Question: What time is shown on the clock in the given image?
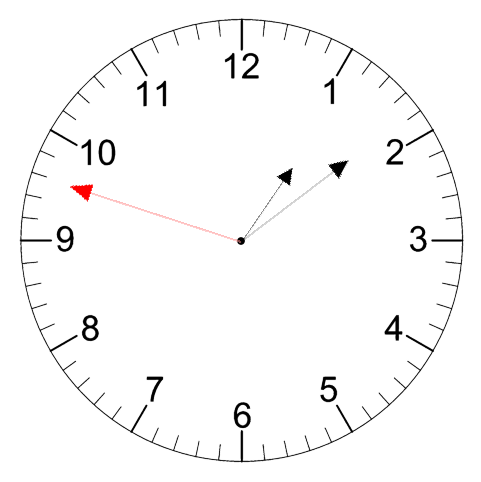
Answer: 01:08:48